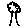
Label: tree